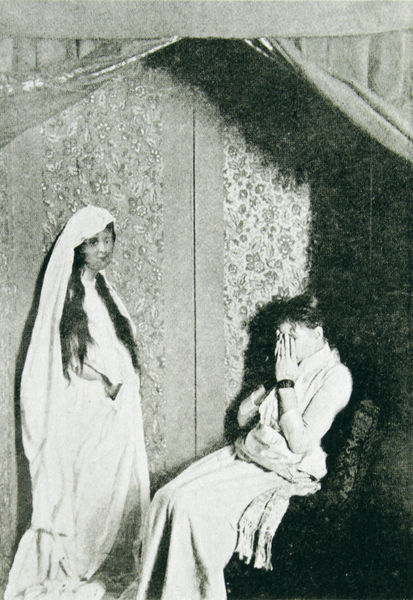
Titel: Elisabeth d'Esperance und ein materialisierter Geist
Institution: (Seriendruck)
Schlagwörter: schatten, weiß, frauen, sitzen, frisur, geste, grau, kleid, kleider, licht, schwarz, gürtel, schleier, haube, stehen, hände, vorhang, figur, haare, sitzend, stehend, nachthemd, skulptur, braut, tapete, foto, fotografie, photographie, schwarzweiß, puppe, photo, armband, madonna, krippe, blümchentapete